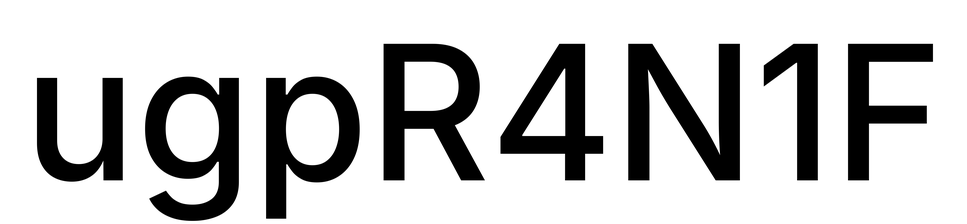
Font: Inter_Medium